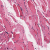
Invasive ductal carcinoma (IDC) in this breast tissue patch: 0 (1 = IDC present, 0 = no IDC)